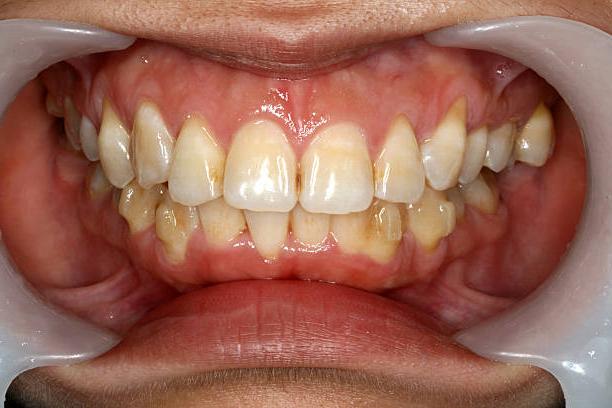
Condition: Calculus